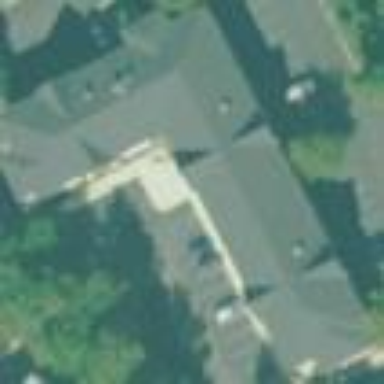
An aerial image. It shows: Commercial hotel building.